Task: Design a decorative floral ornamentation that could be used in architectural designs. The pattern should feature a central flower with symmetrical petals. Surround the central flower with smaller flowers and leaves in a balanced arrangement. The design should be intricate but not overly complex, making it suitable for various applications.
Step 593:
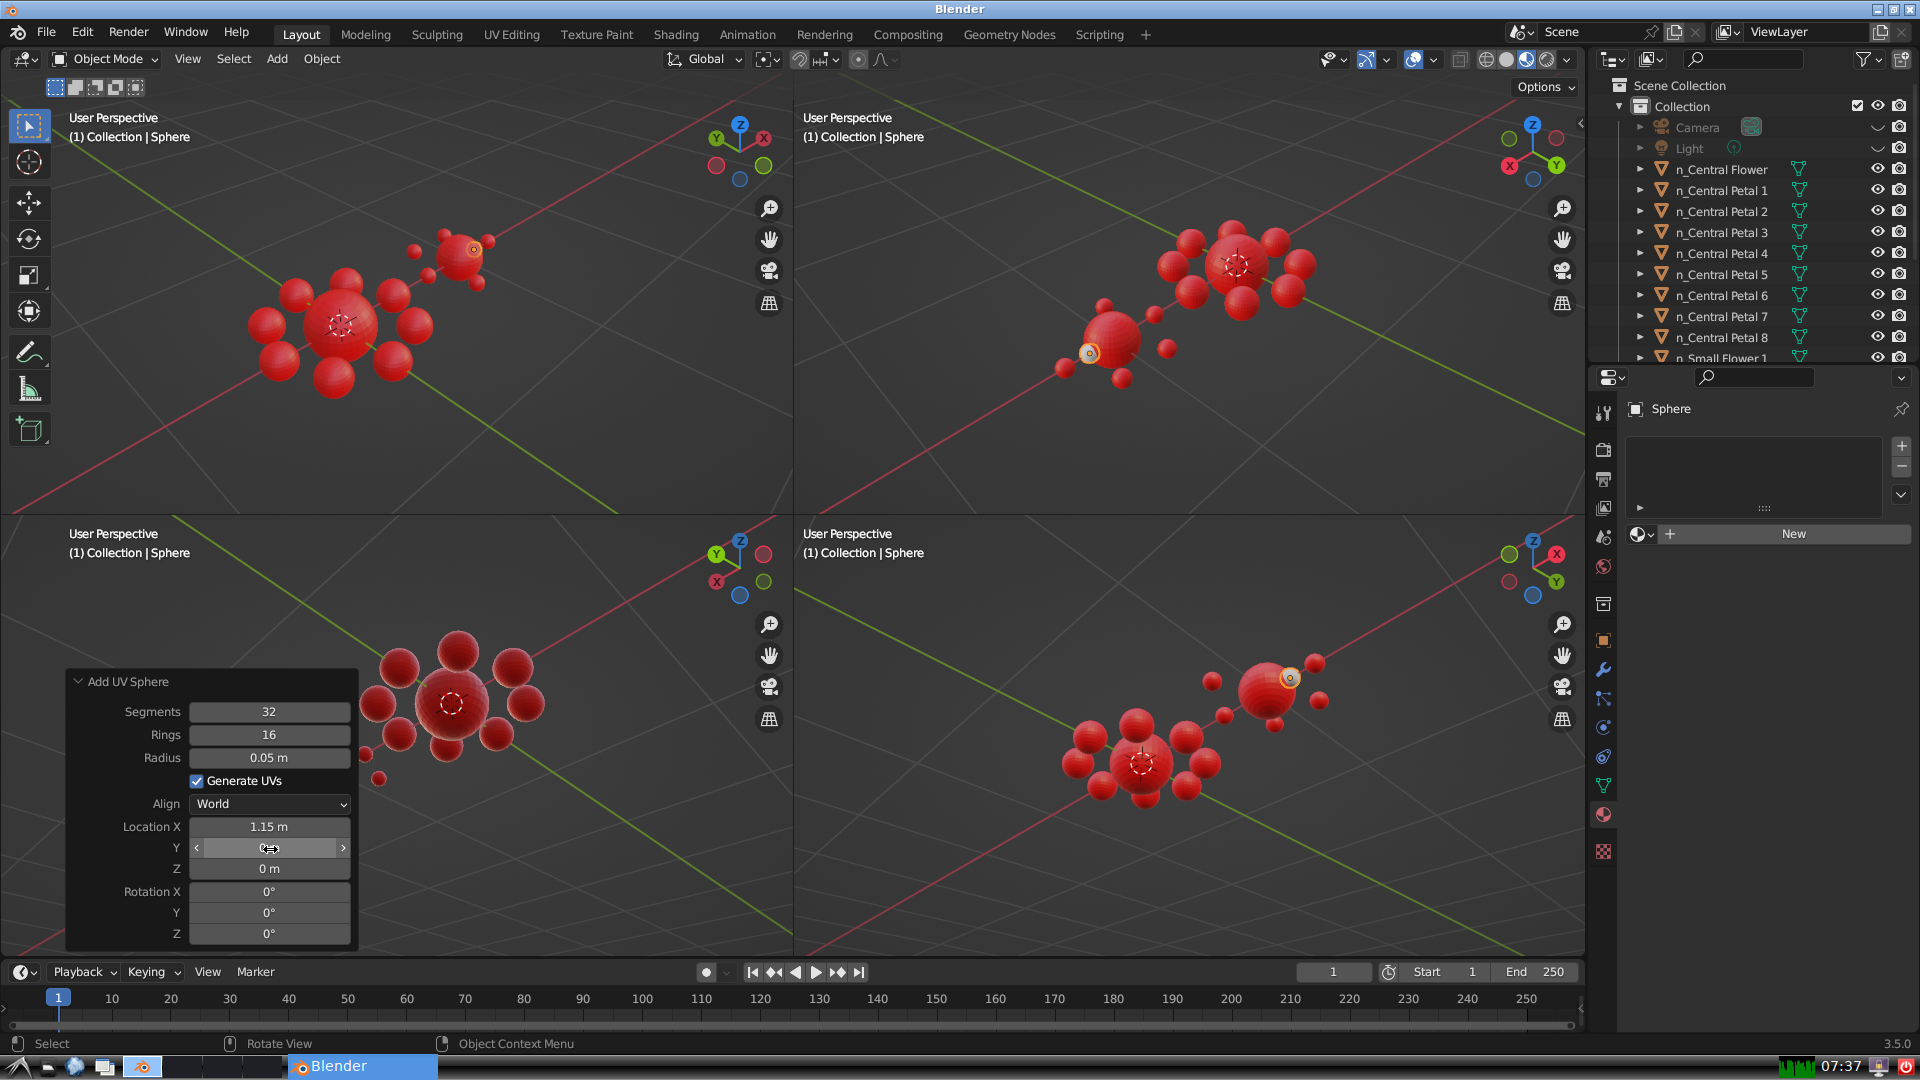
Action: click: no